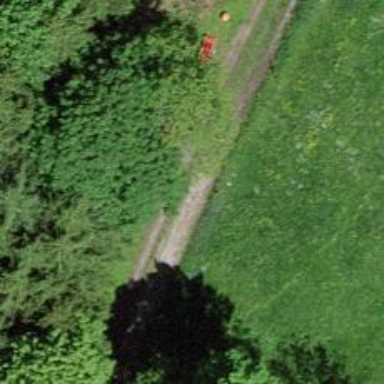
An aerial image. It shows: Bench for seating.